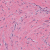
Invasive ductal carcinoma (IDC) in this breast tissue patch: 0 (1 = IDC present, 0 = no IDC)